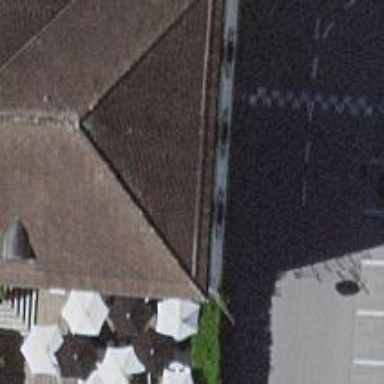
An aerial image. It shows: Restaurant.